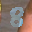
Label: 8